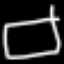
Label: square